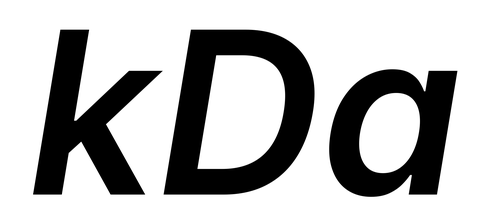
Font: Inter-Italic_SemiBold_Italic